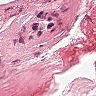
Metastatic tissue present: no